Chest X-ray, AP view. Patient: 40 years old, sex F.
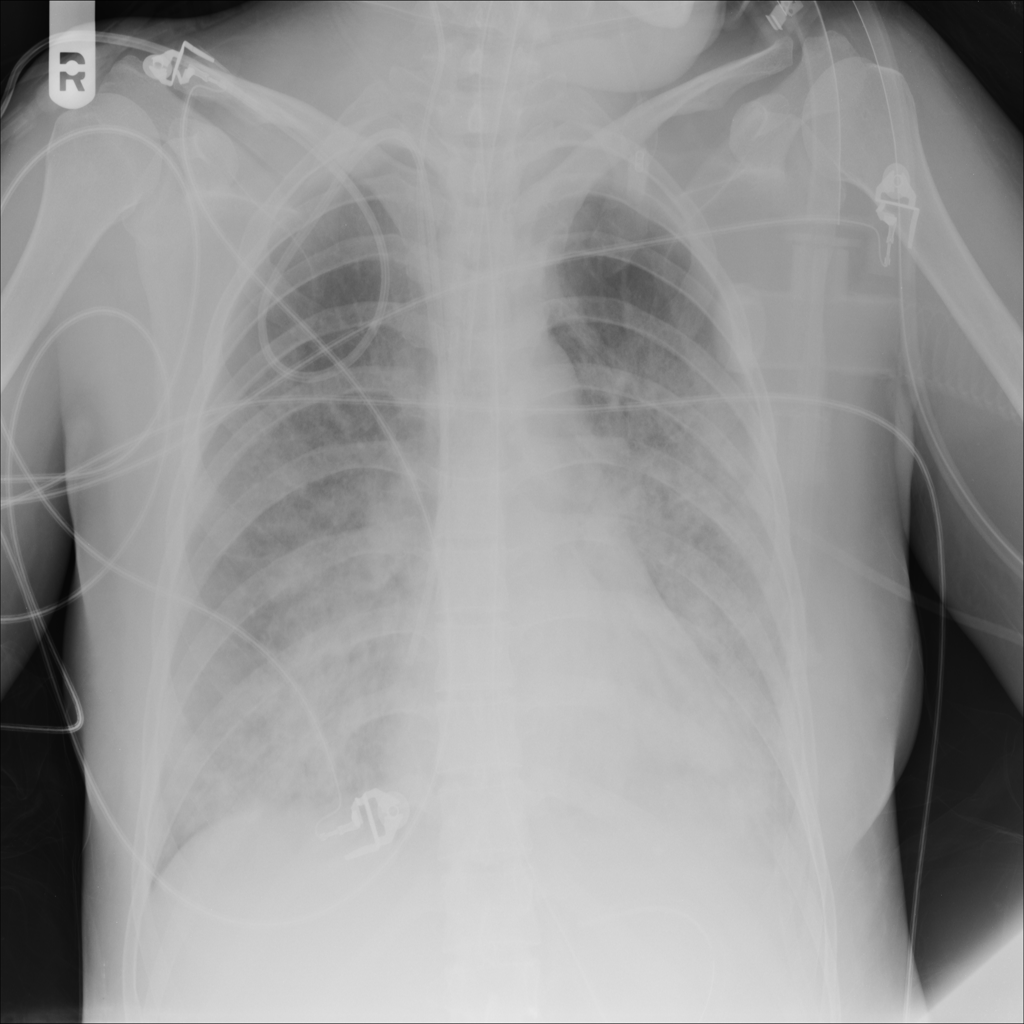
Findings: No Finding